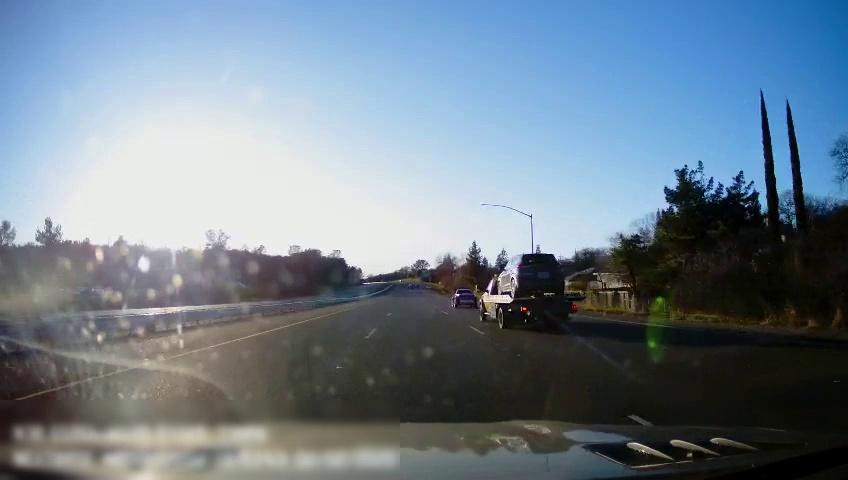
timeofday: Day
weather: Sunny
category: Drivable Space
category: Drivable Space
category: Vehicles | Car
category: Vehicles | Truck
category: Lanes | Current Lane
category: Lanes | Current Lane
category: Lanes | Alternate Lane
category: Lanes | Alternate Lane